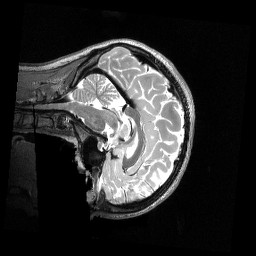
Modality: T2w
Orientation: sagittal
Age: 25
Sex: female
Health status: healthy
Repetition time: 3.2 s
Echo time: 0.563 s